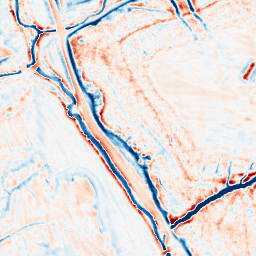
Category: edge_preserving
Decomposition family: bilateral
Decomposition parameters: d: 15
sigma_color: 25
sigma_space: 100
Upsampling method: lanczos
Upsampling parameters: scale: 2
Upsampling scale: 2